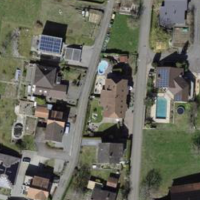
EUNIS habitat code: 54
Species observed at this site:
Oxalis corniculata